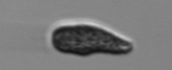
Label: Pseudochattonella_farcimen